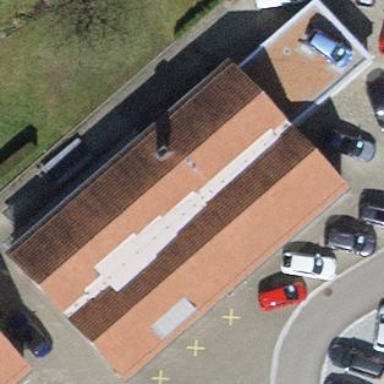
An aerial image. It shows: Building that houses car shop.